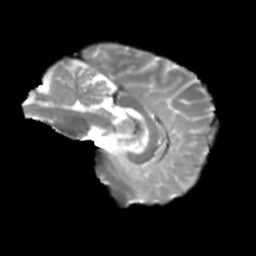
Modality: T2w
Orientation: sagittal
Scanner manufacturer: siemens
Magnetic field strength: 3 T
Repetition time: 4 s
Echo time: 0.0594 s